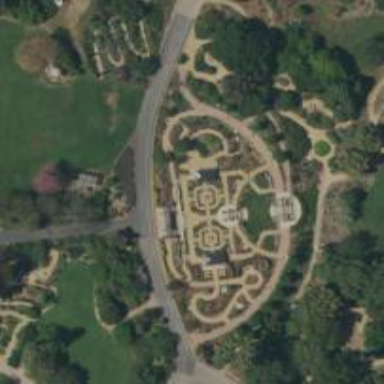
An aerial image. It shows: Botanical garden as type of leisure land.